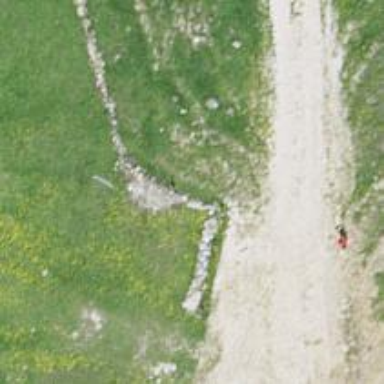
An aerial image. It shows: Dry stone wall barrier.